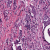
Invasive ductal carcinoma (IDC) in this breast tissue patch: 1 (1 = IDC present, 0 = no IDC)